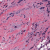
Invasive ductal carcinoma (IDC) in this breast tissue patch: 0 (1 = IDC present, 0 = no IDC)